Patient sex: M
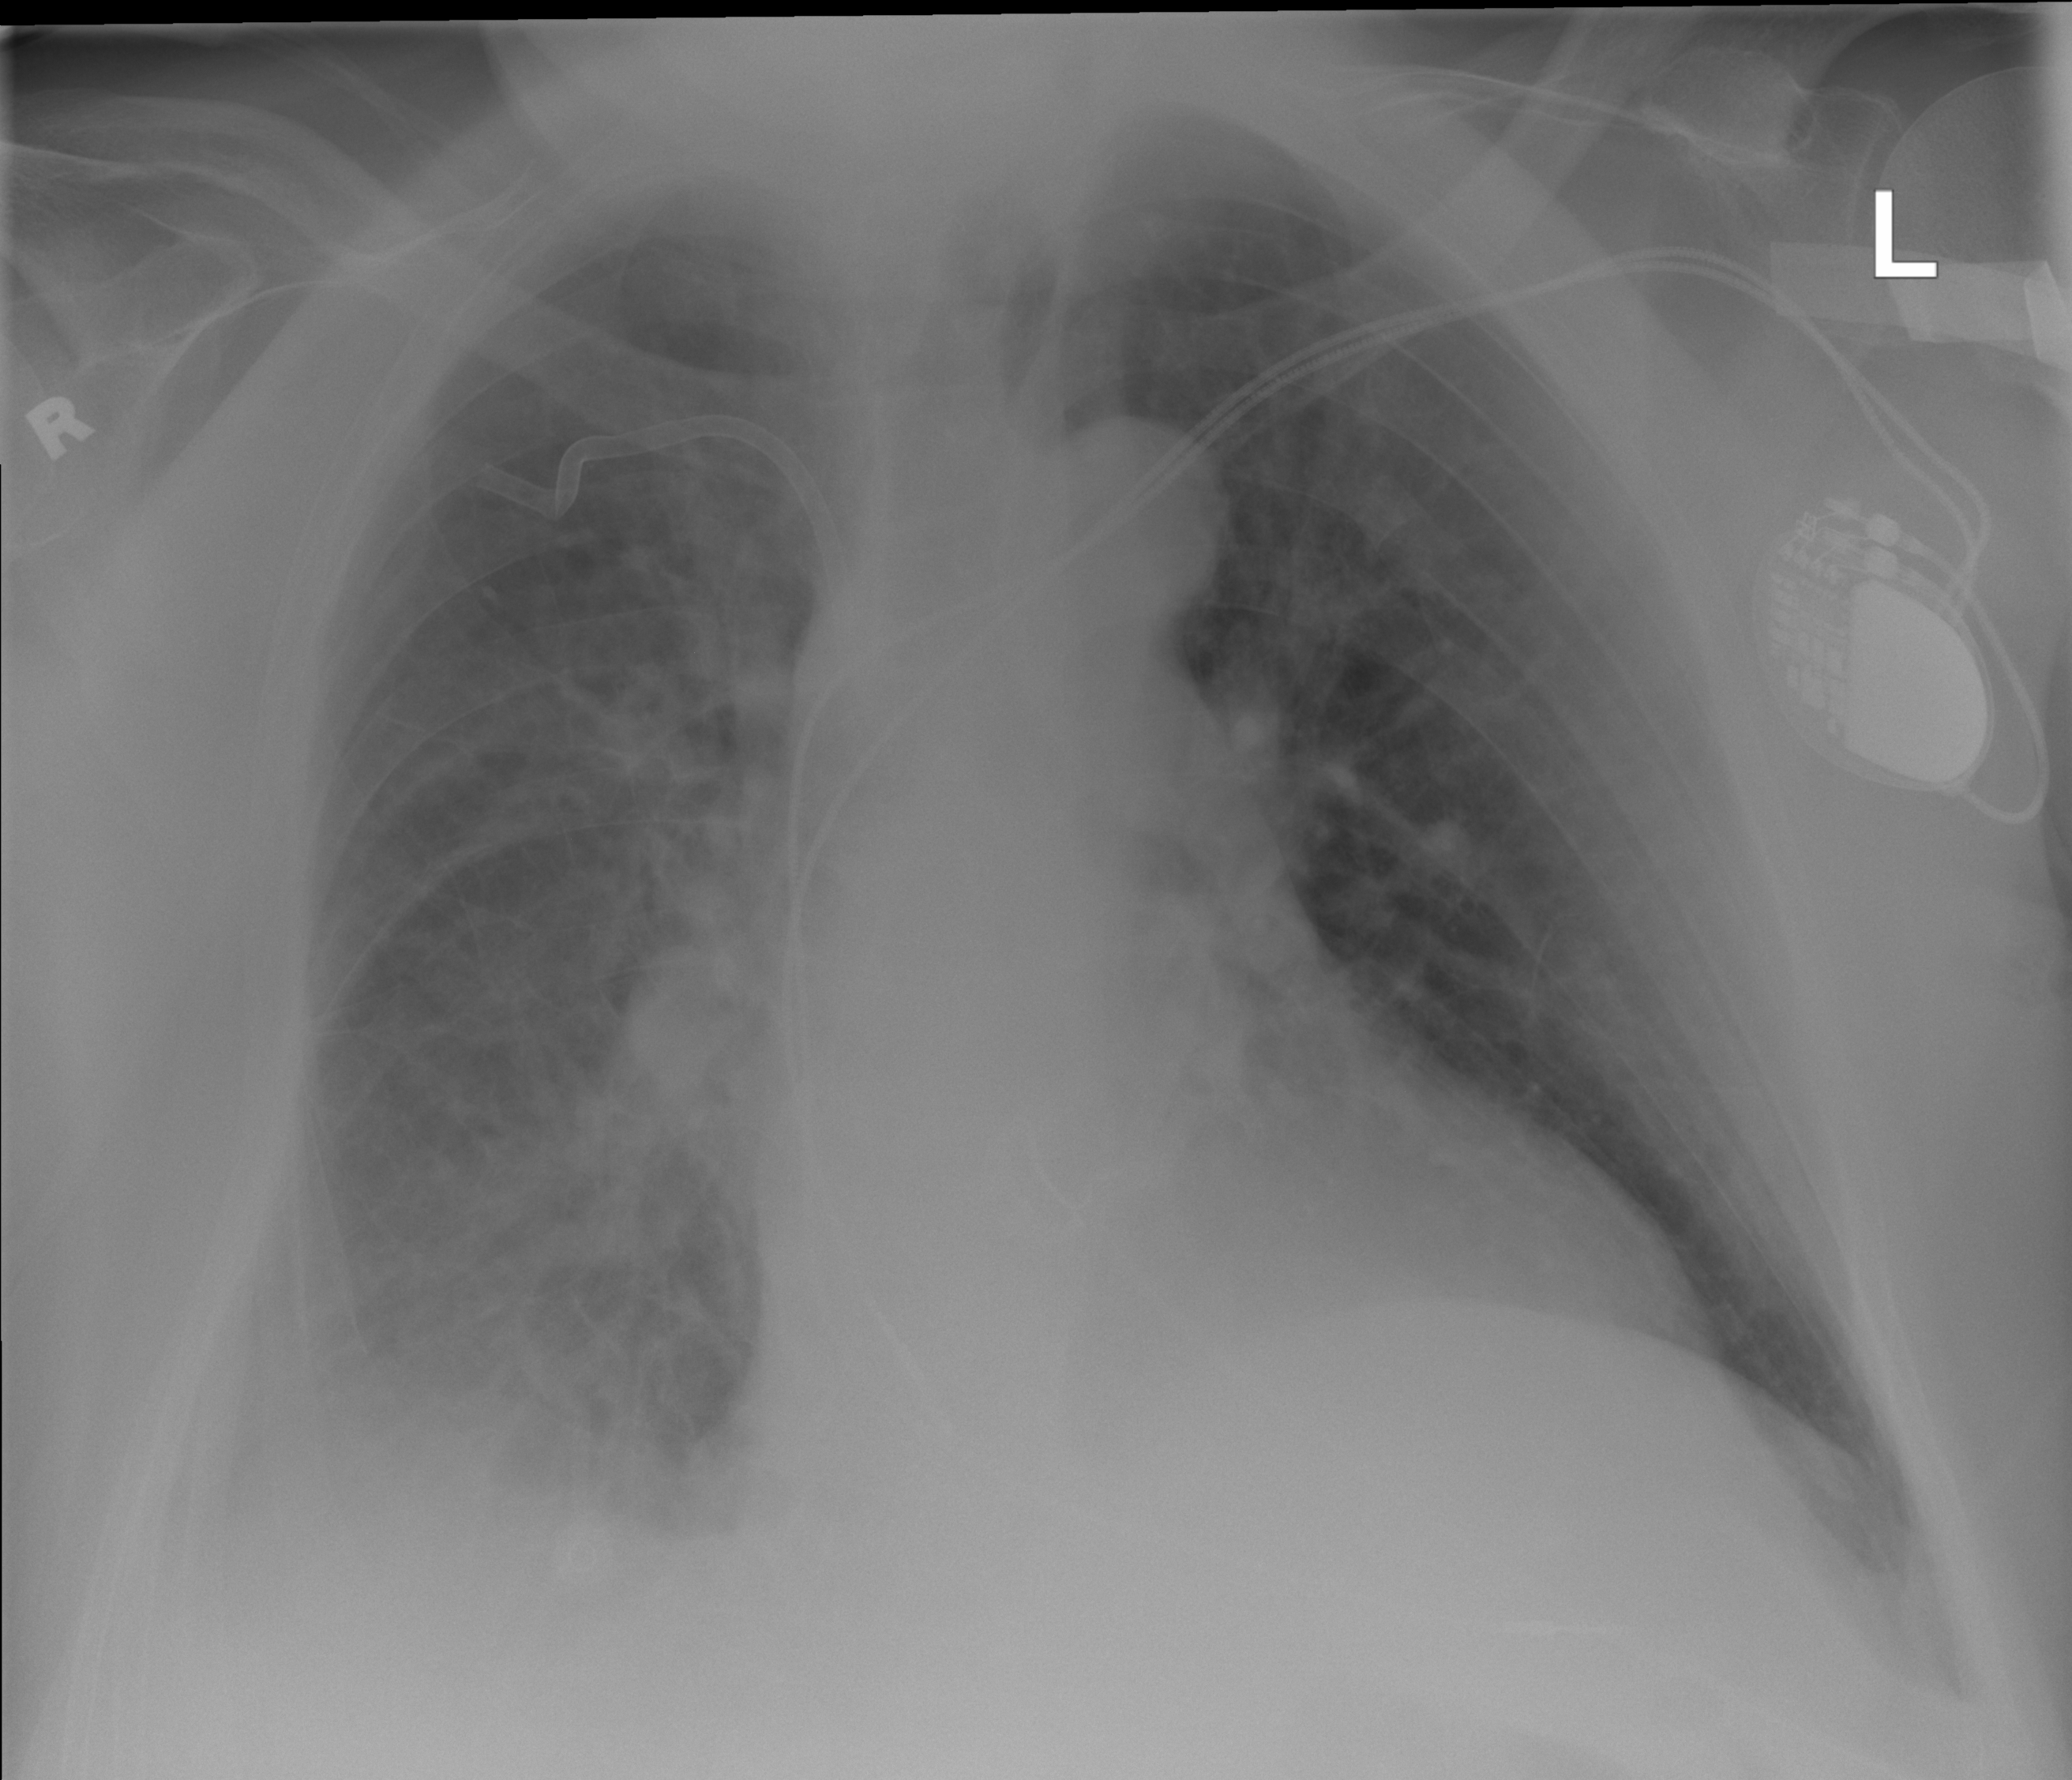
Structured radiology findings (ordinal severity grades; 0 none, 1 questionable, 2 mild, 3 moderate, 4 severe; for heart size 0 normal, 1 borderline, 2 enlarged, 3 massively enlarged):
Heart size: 2
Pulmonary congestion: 2
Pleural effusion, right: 2
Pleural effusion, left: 0
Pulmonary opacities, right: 1
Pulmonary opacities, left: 0
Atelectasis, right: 2
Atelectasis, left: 0